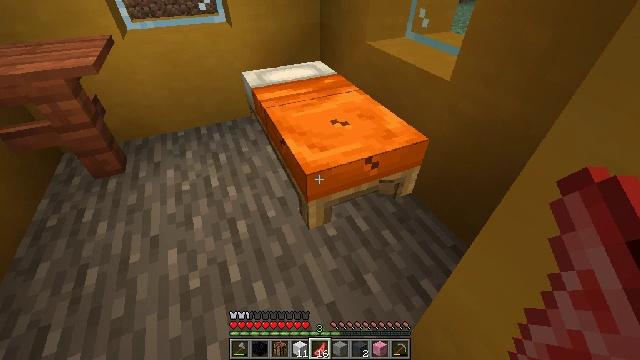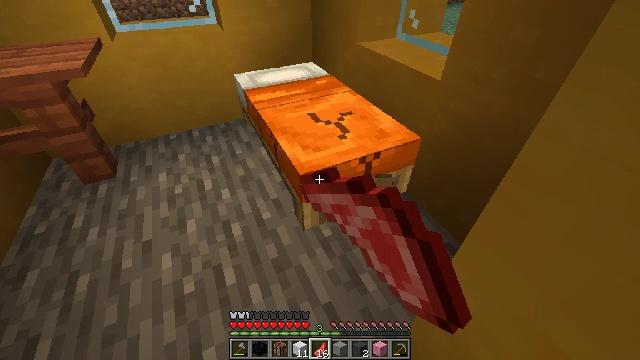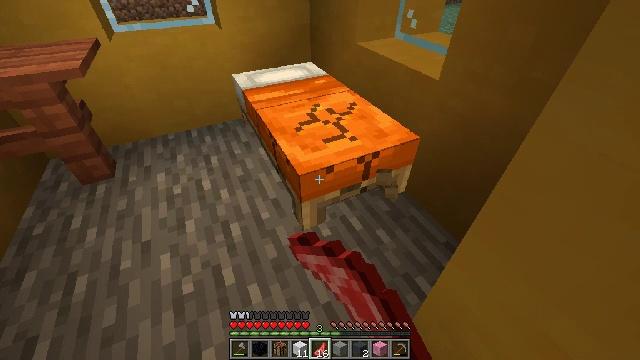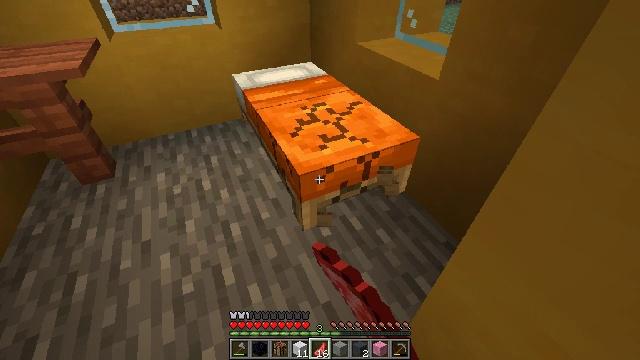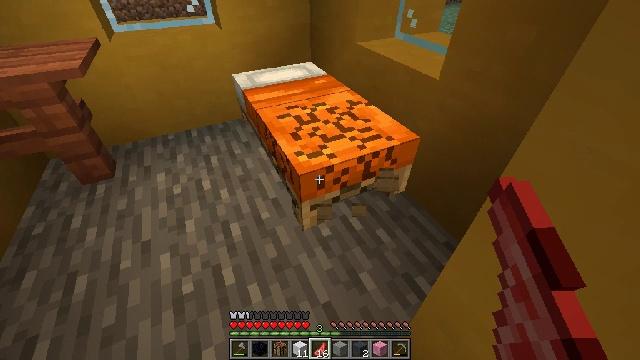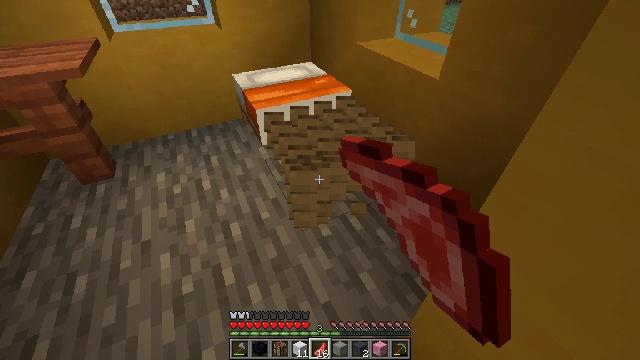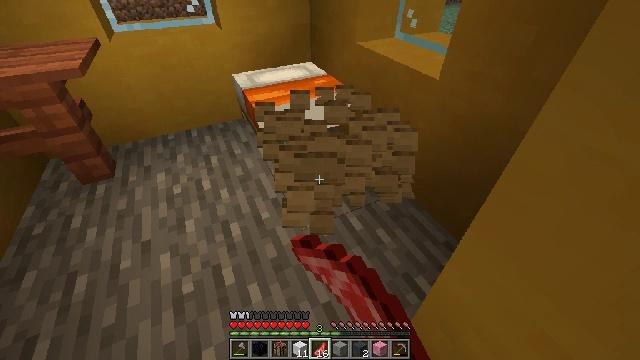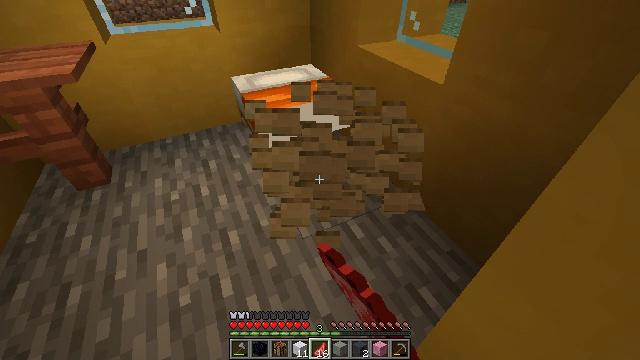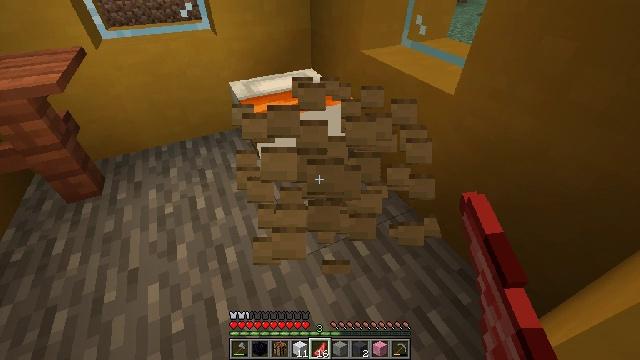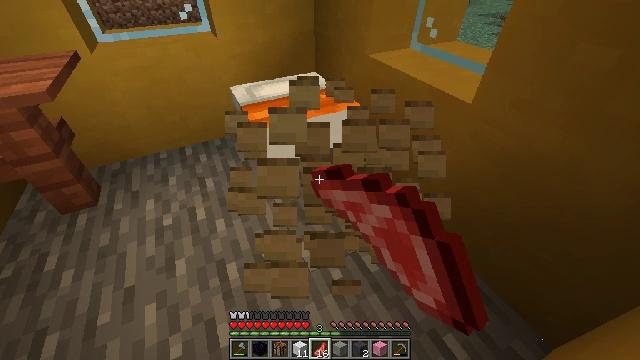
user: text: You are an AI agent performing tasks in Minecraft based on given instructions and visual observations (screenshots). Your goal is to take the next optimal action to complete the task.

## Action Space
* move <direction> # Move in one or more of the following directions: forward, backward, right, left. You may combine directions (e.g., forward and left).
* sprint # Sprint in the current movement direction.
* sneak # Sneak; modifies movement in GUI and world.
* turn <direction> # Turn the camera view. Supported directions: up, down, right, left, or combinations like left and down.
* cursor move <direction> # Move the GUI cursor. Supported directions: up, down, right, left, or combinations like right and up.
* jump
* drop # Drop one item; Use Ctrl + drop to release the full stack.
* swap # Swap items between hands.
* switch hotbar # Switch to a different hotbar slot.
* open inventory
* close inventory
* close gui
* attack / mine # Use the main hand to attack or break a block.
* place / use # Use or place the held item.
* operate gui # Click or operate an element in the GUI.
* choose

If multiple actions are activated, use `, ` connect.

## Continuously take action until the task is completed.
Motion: motion action
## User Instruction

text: Attack the orange bed to pick it up.
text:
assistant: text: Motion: turn right, attack / mine
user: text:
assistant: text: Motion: attack / mine
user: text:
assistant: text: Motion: attack / mine
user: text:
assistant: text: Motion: attack / mine
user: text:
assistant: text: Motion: attack / mine
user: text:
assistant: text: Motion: attack / mine
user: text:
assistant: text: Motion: move forward, attack / mine
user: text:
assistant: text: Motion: move forward, attack / mine
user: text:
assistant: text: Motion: move forward, attack / mine
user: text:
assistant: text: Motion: attack / mine